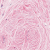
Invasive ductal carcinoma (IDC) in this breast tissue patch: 0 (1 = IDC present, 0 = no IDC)